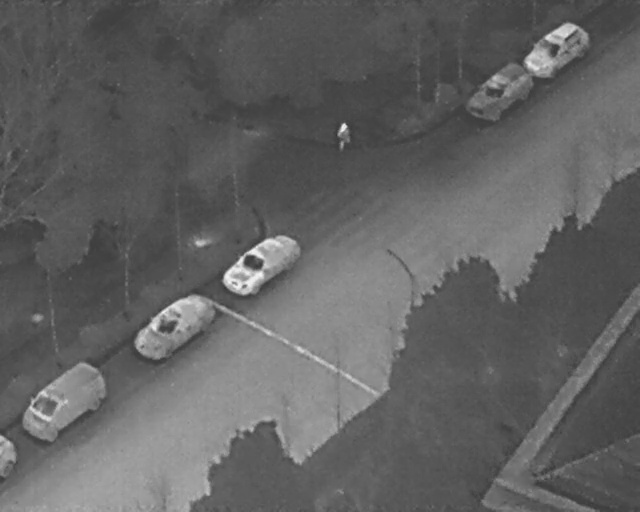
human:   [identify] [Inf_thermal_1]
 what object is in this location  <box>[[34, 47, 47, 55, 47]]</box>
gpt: <ref>1 large car at the center</ref>

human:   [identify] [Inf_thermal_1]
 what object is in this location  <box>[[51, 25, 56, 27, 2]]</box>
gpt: <ref>1 large person at the top</ref>

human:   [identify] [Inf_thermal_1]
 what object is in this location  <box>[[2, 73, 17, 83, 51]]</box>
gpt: <ref>1 large car at the bottom left</ref>

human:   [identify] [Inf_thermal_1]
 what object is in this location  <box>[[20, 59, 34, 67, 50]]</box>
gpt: <ref>1 large car at the left</ref>